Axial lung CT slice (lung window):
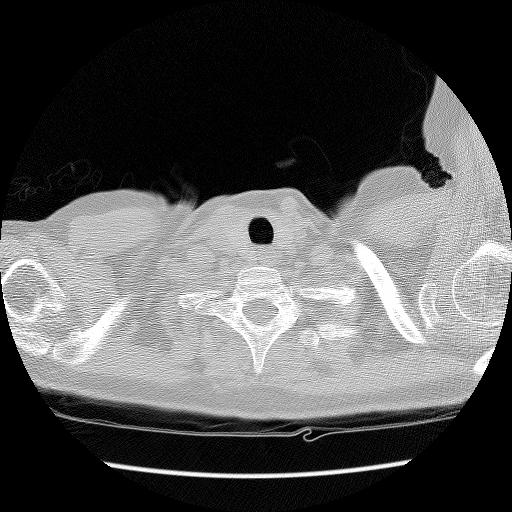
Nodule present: no